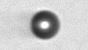
Label: bead